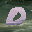
Label: 0